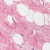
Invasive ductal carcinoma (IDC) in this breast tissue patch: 0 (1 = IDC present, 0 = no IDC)